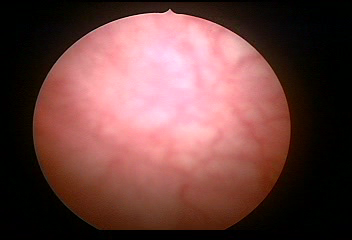
Modality: WLC
Class: Normal mucosa
Bladder cancer association: No